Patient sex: M
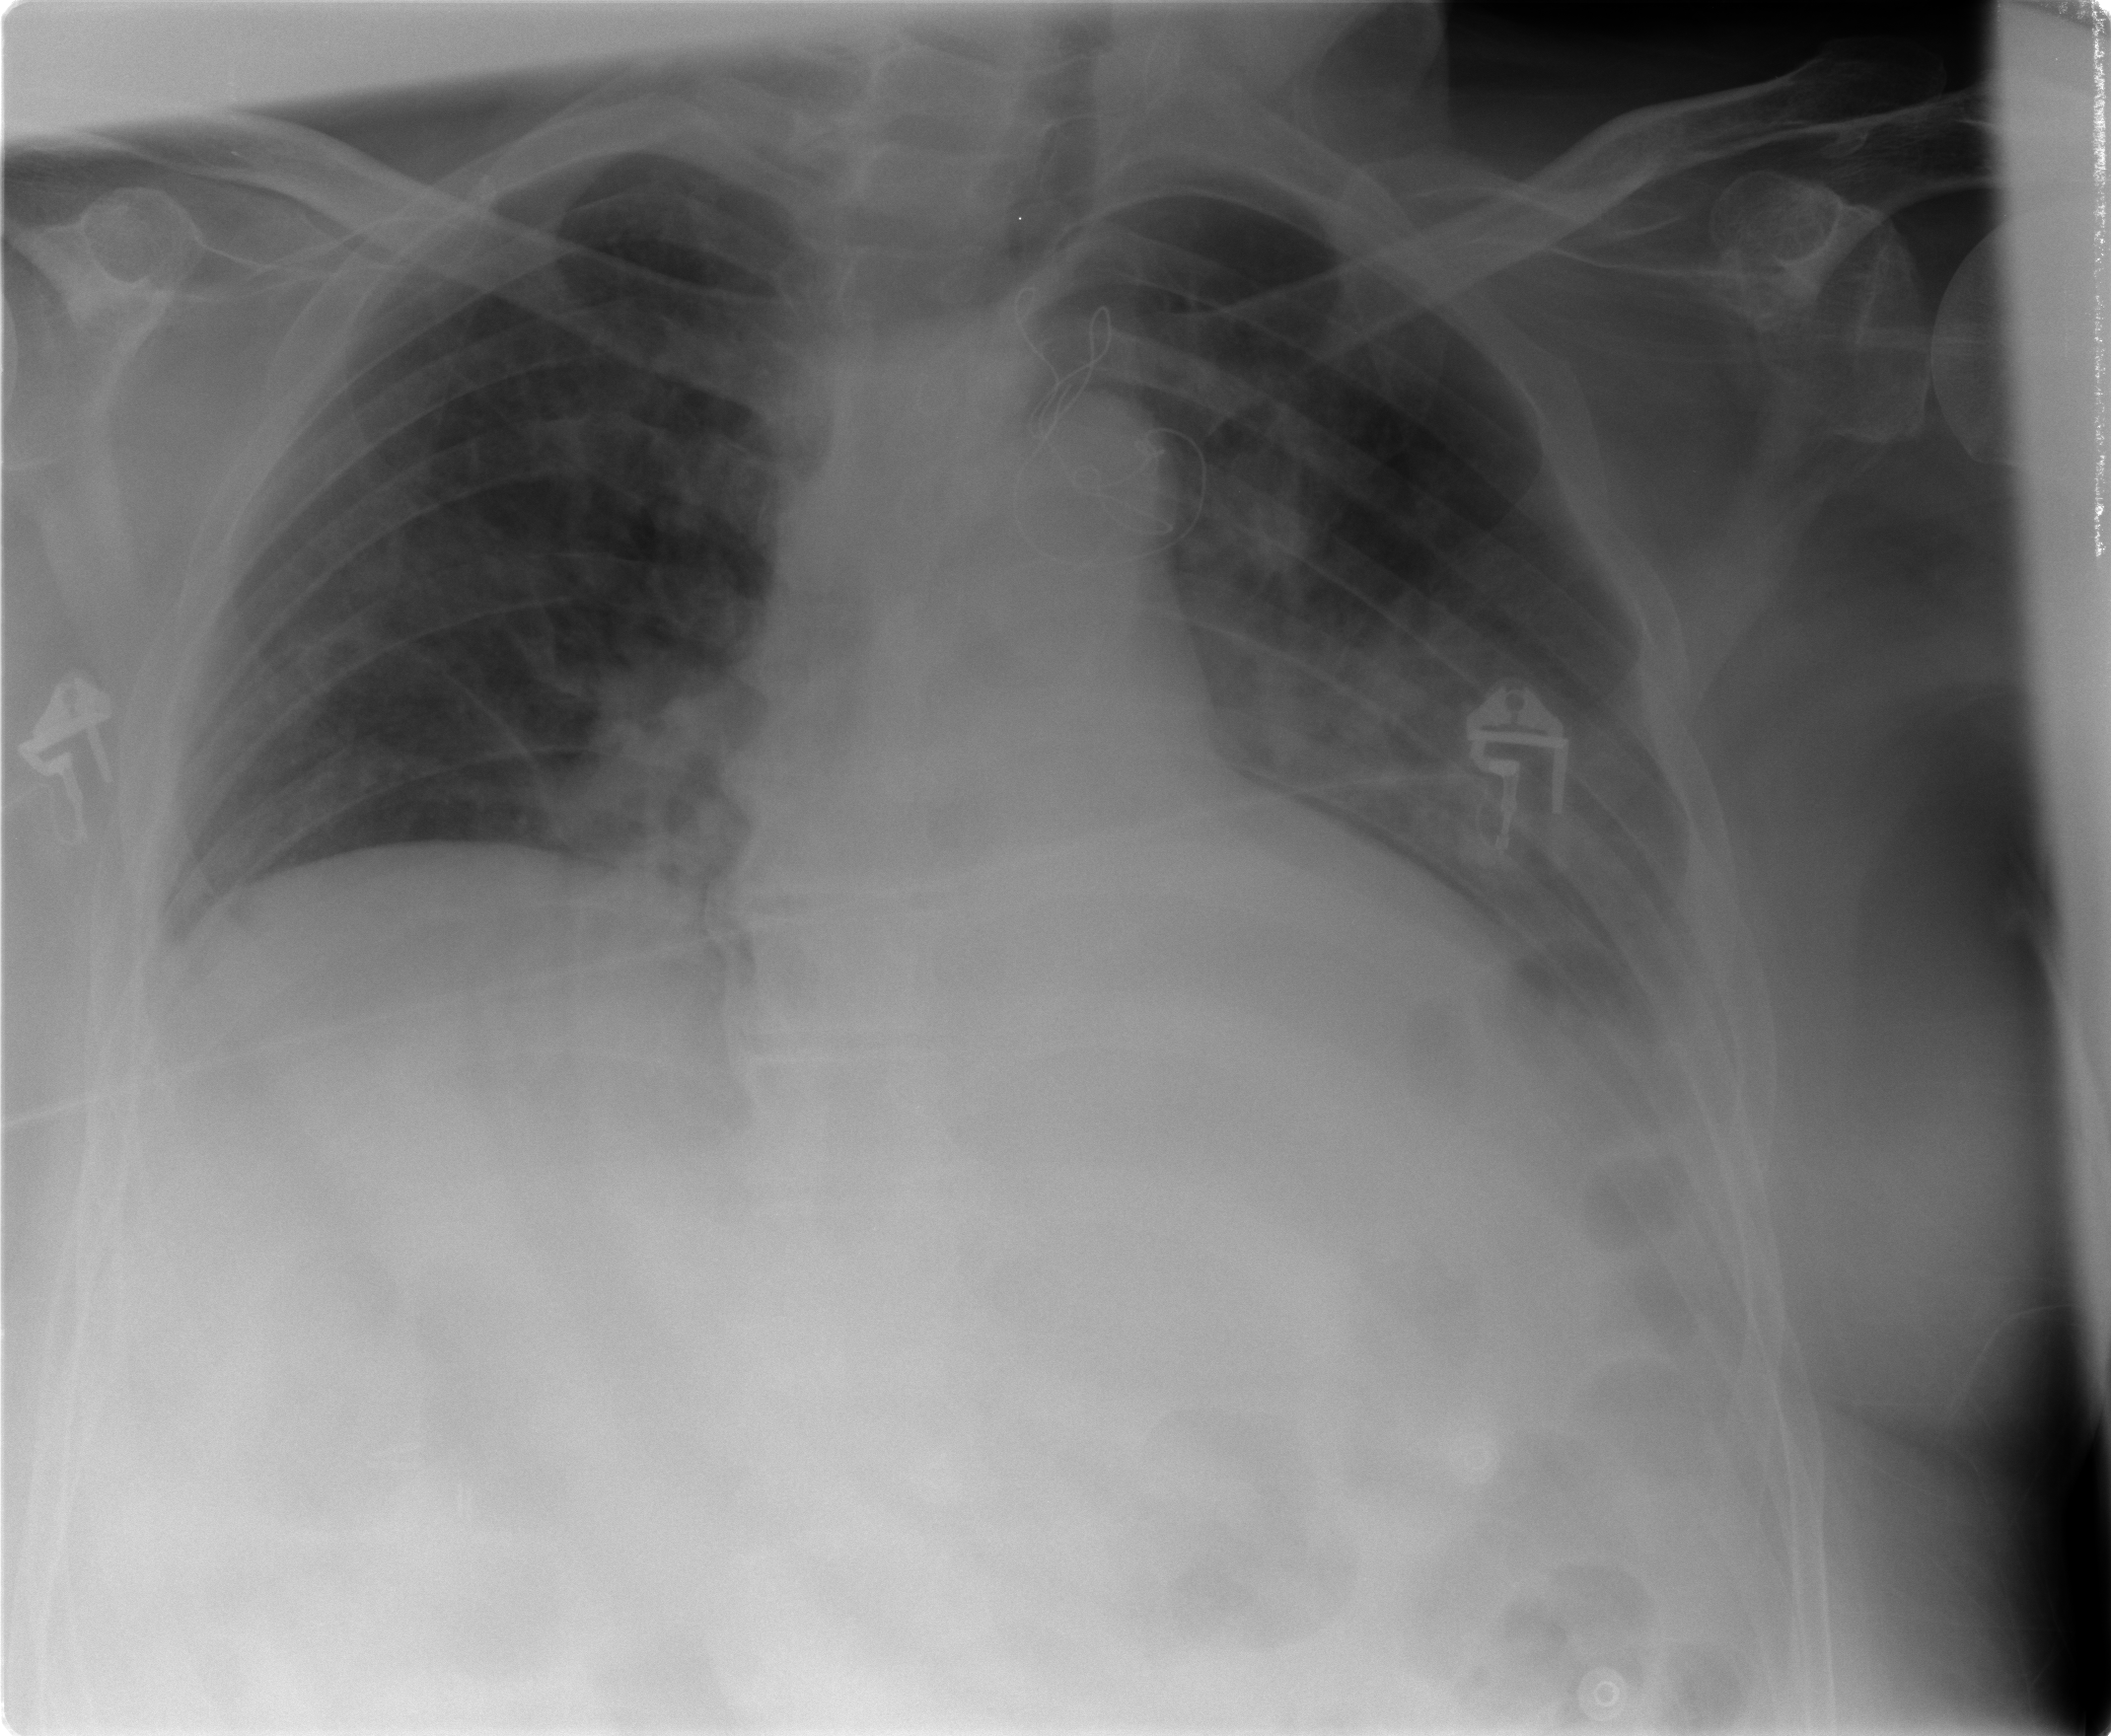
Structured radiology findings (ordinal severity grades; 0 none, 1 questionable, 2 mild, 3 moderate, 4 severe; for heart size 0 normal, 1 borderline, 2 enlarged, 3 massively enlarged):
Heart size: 1
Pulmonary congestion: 2
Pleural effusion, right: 0
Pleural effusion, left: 2
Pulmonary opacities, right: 1
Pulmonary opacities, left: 2
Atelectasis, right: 0
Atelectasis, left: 2